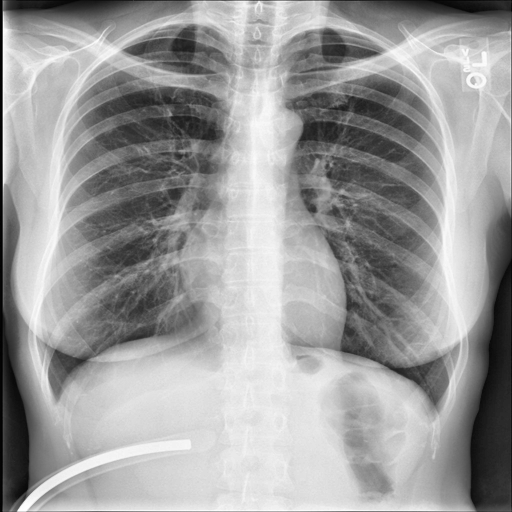
Finding: NORMAL